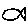
Label: fish